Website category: book
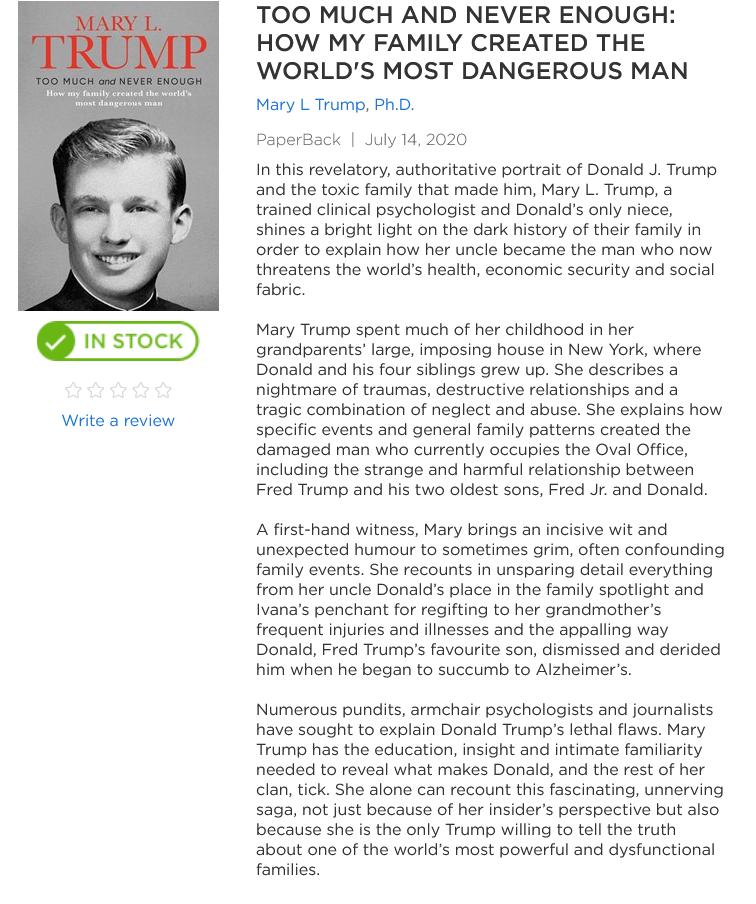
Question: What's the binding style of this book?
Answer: PaperBack

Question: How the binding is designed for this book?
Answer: PaperBack

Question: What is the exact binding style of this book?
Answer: PaperBack

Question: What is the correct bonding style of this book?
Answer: PaperBack

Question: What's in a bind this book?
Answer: PaperBack

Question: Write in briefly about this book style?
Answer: PaperBack

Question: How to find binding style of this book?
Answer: PaperBack

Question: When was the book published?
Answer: July 14, 2020

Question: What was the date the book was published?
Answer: July 14, 2020

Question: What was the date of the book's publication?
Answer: July 14, 2020

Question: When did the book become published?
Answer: July 14, 2020

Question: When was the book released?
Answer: July 14, 2020

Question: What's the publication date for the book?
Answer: July 14, 2020